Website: crate-barrel
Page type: account-selection
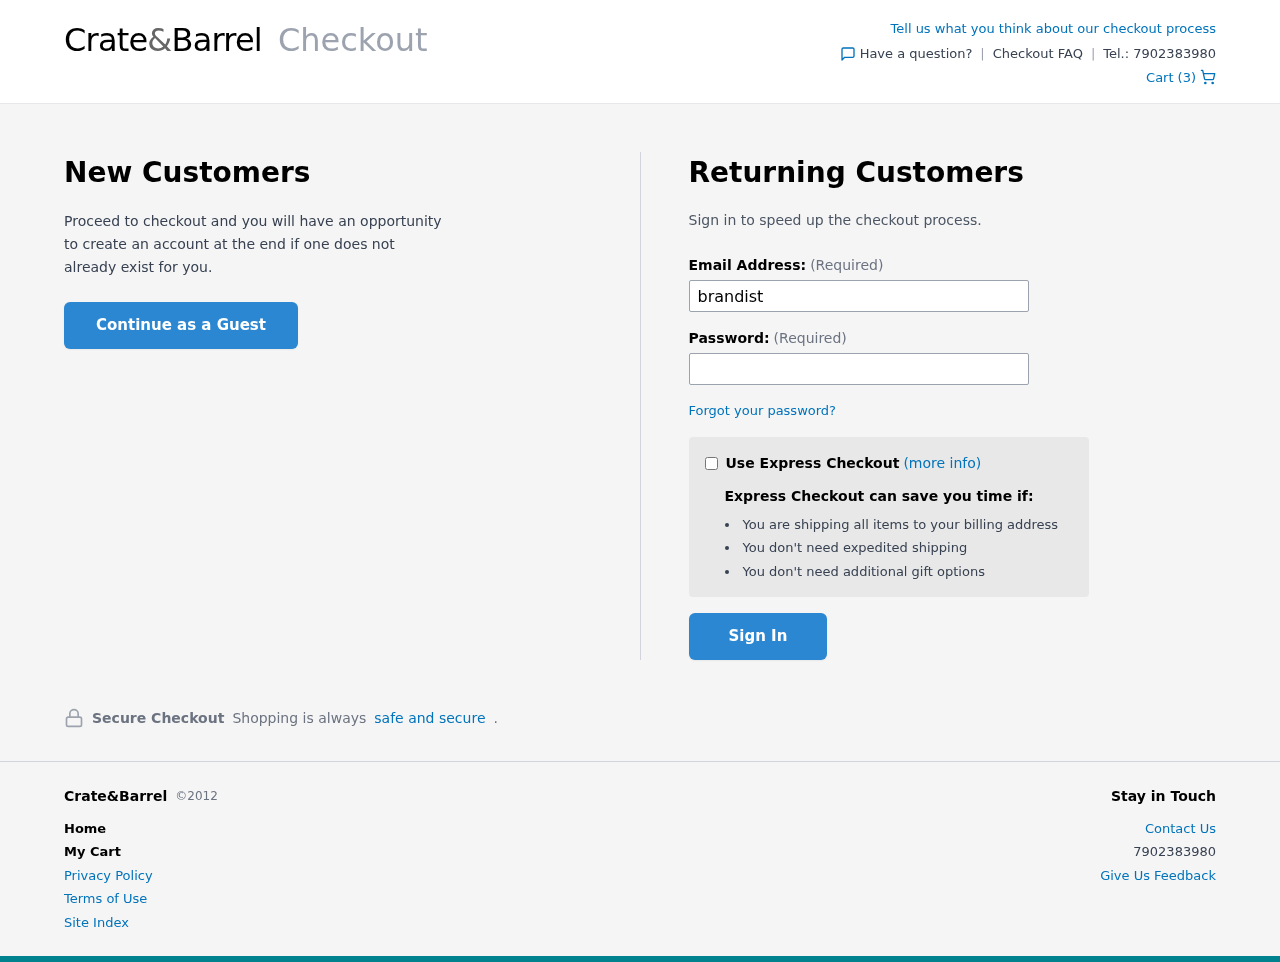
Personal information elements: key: PII_EMAIL
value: brandistanley@yahoo.com
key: PII_PHONE
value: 7902383980
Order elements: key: ORDER_NUM_ITEMS
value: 3